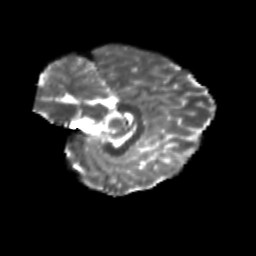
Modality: T2w
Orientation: sagittal
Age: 10
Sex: male
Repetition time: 9.4 s
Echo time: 0.089 s